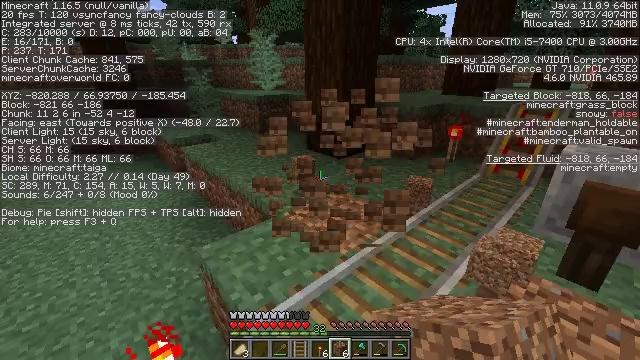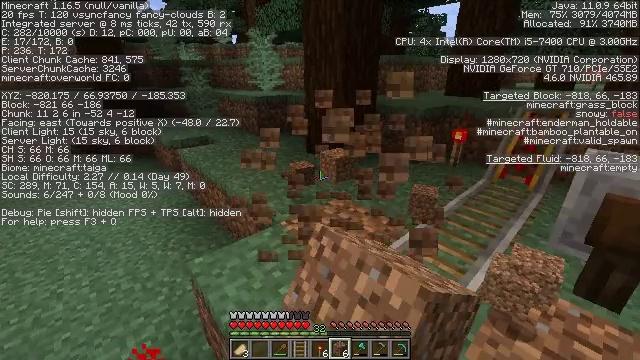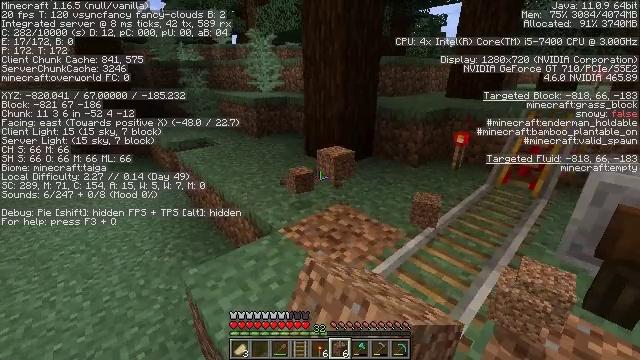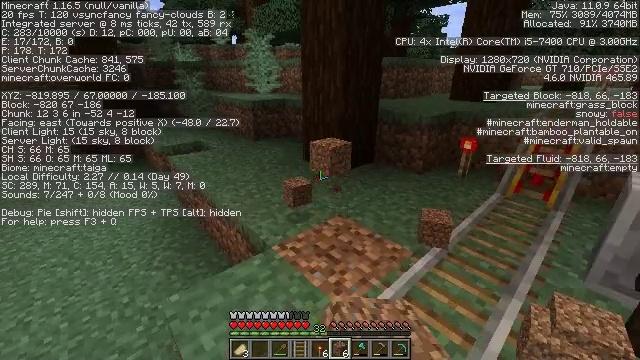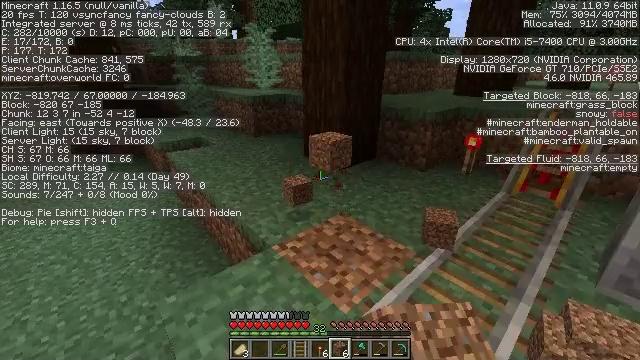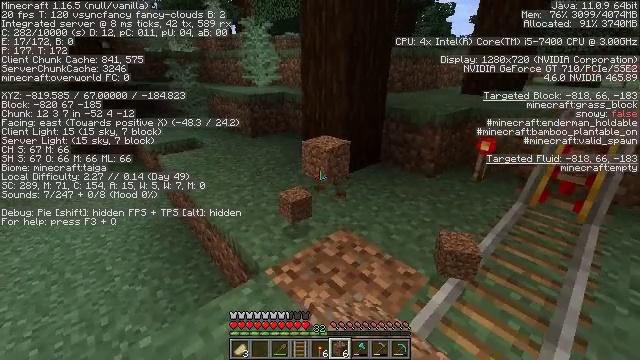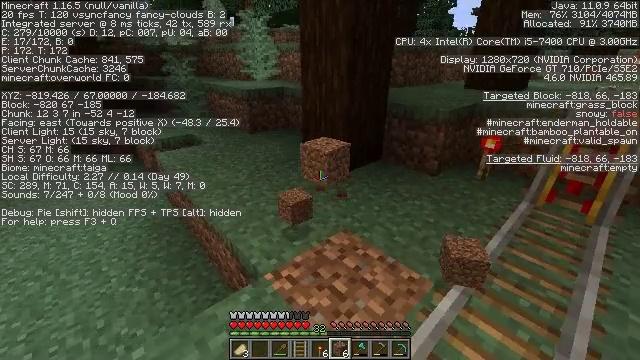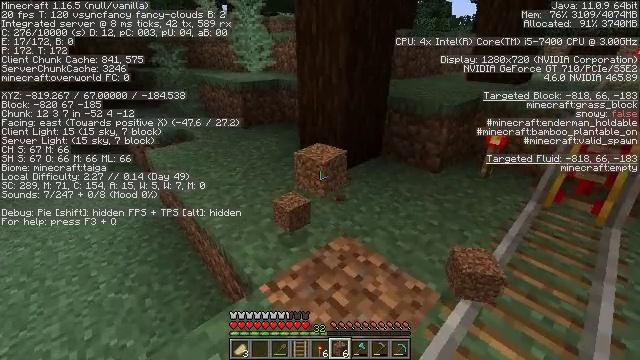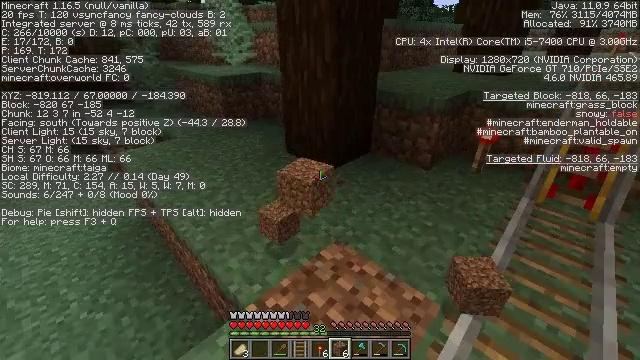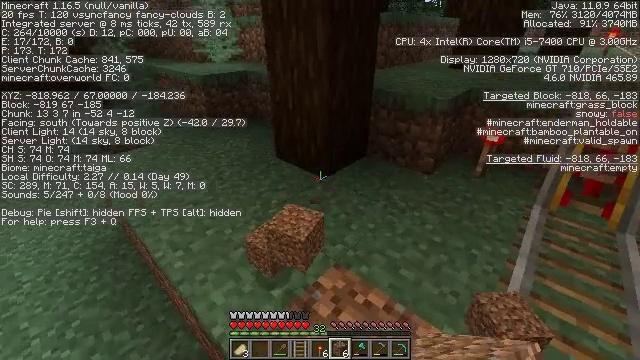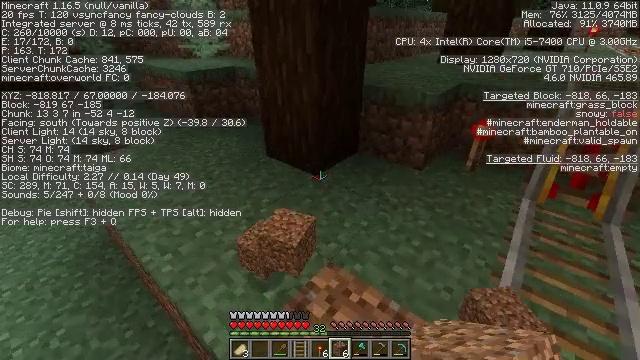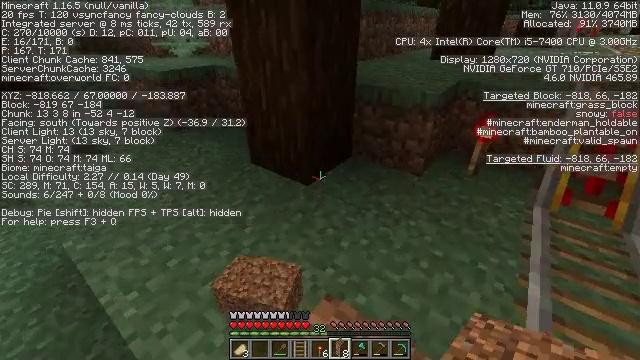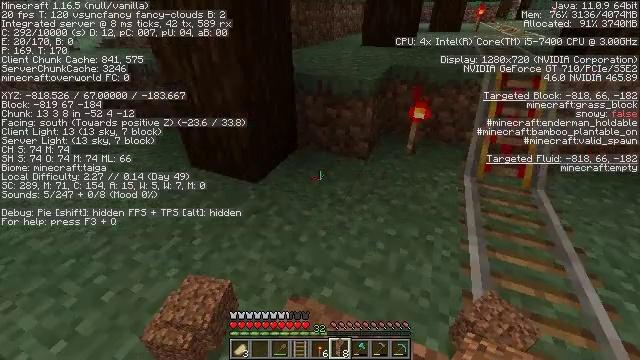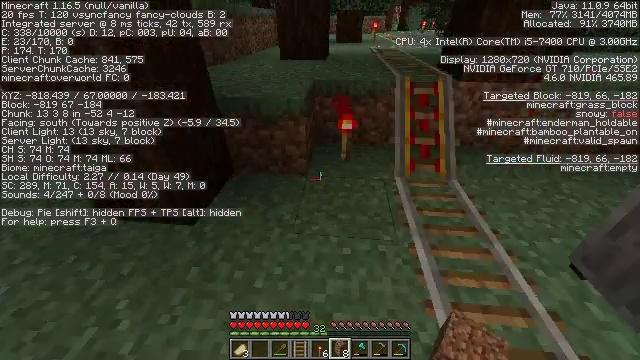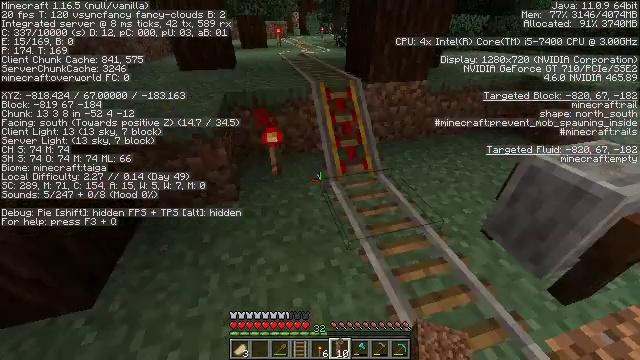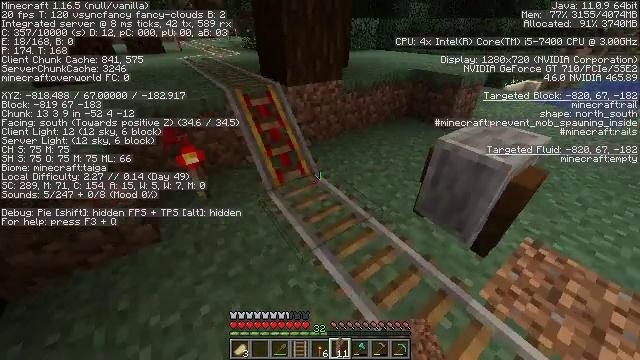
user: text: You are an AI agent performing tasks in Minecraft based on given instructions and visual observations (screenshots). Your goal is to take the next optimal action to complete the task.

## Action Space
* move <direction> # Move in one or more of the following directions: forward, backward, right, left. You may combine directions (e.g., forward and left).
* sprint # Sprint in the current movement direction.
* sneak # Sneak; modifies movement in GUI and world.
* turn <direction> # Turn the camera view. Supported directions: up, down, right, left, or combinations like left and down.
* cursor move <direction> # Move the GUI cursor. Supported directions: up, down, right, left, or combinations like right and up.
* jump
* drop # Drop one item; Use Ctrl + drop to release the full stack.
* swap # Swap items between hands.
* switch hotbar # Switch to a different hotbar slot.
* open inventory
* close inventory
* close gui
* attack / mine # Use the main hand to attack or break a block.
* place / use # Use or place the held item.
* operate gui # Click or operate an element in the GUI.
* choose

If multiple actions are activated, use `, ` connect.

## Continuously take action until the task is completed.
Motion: motion action
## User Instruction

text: Recycle the grindstone by mining it.
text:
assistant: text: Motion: move forward, attack / mine
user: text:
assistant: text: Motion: move forward, attack / mine
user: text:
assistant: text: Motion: move forward, attack / mine
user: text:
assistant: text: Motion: move forward, attack / mine
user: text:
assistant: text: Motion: move forward
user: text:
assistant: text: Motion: move forward, turn down
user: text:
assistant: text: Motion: move forward, turn down
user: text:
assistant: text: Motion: move forward, turn right and down
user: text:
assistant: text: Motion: move forward, turn right
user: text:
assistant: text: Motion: move forward, turn right
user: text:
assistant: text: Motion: move forward, sprint, turn right
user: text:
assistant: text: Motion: move forward, sprint, turn right and down
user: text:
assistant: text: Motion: move forward, sprint, turn right
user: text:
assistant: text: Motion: move forward, sprint, turn right
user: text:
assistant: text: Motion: move forward, sprint, turn right
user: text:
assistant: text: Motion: move forward, sprint, turn right
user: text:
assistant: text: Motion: move forward, sprint, turn right and up
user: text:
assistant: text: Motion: move forward, sprint, turn right and up
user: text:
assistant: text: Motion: turn right and up
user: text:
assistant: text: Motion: turn right and up
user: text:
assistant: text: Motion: turn right and up
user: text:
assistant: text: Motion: no_op
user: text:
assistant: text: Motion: no_op
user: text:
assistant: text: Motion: no_op
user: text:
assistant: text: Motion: turn down
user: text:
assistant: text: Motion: turn right and down
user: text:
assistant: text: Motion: turn right and down
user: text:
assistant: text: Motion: turn right and down
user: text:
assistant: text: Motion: move right, turn right
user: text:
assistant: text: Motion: move right